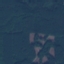
Label: Forest